Question: I am self studying max flow and there was this problem:
### the original problem is
- Suppose we have a list of jobs{J1, J1,..., Jm}- and a list of people that have applied for them{P1, P2, P3,...,Pn}- each person have different interests and some of them have applied for multiple jobs (each person has a list of jobs they can do)- nobody is allowed to do more than 3 jobs.
so, this problem can be solved by finding a maximum flow in the graph below

I understand this solution, but
### the harder version of the problem
what if these conditions are added?
- the first 3 conditions of the easy version (lists of jobs and persons and each person has a list of interests or abilities) are still the same- the compony is employing only Vi persons for job Ji- the compony wants to employ as many people as possible- there is no limitations for the number of jobs a person is allowed to do.
What difference should I make in the graph so that my solution can satisfy those conditions as well?or if I need a different approach please tell me.
before anyone say anything, this is not homework. It's just self study, but I am studying Maximum flow and the problem was in that area so the solution should use Maximum flow.
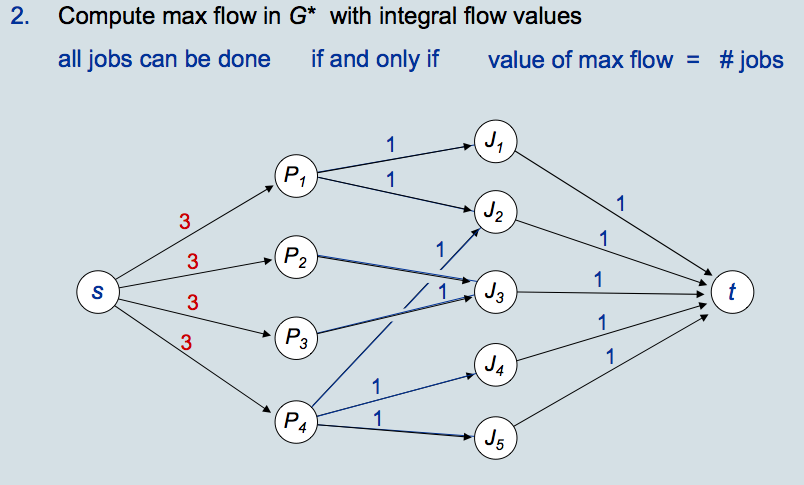
Answer: - The edge from 'Ji' to 't' will have the capacity equal to the number of people for that job. E.g. If job #1 can have three people, this translates to a capacity of three for the edge from 'J1' to 't'.- I don't think this is possible with a single flow-graph. Here is an algorithm for how it be done:
1. Run the flow-algorithm once.
2. For each person: Try to decrease the incoming capacity to one below the current flow-rate. Run the flow-algorithm again. While this does not decrease the total flow, repeat from (2.1.). Increase the capacity by one, to restore the maximum flow.
3. Until no further persons gets added, repeat from (2.).
- The edges from 's' to 'Pi' will have a maximum flow equal the number of applicable jobs for that person.